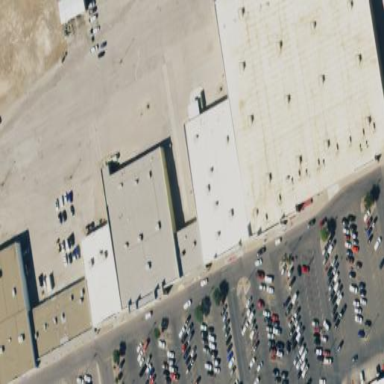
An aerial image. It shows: Retail building housing department store.